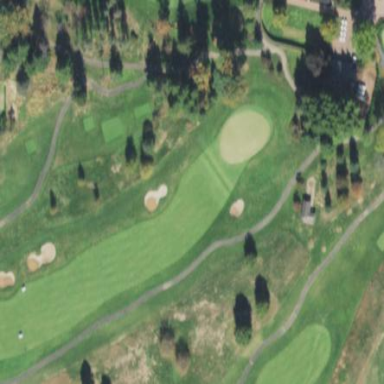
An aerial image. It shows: Area of rough grass used for golf.